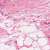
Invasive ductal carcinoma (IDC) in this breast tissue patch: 0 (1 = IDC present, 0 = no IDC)